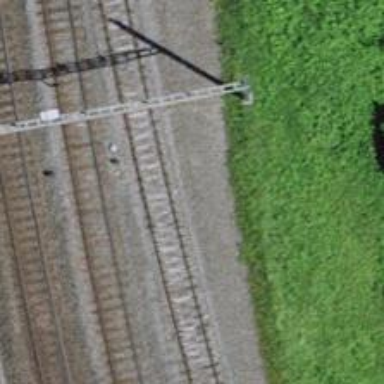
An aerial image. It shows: Railway track with contact lines for electrification.